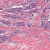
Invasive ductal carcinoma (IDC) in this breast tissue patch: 1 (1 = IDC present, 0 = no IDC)